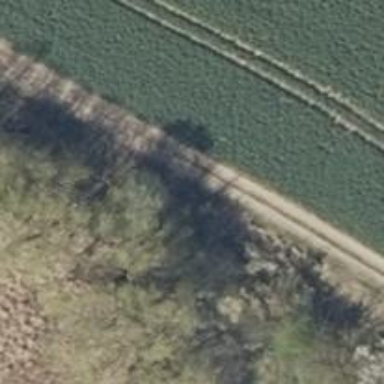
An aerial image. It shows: Row of trees in natural setting.